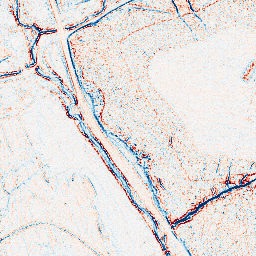
Category: classical
Decomposition family: uniform
Decomposition parameters: size: 3
Upsampling method: bilinear
Upsampling parameters: scale: 2
Upsampling scale: 2